Question: I can't understand what a qualifier is in UML.
For example, in the scanned page, there's a qualifier named
"SharedRegister" that has "state" and "plateNumber" in it.
Why not just used a class called SharerRegister and put "state"
and "plateNumber" in it? What does it offer over a class exactly?

(Image from Schaum's Outlines, UML 2nd edition. Simon Benett. Pg 108)
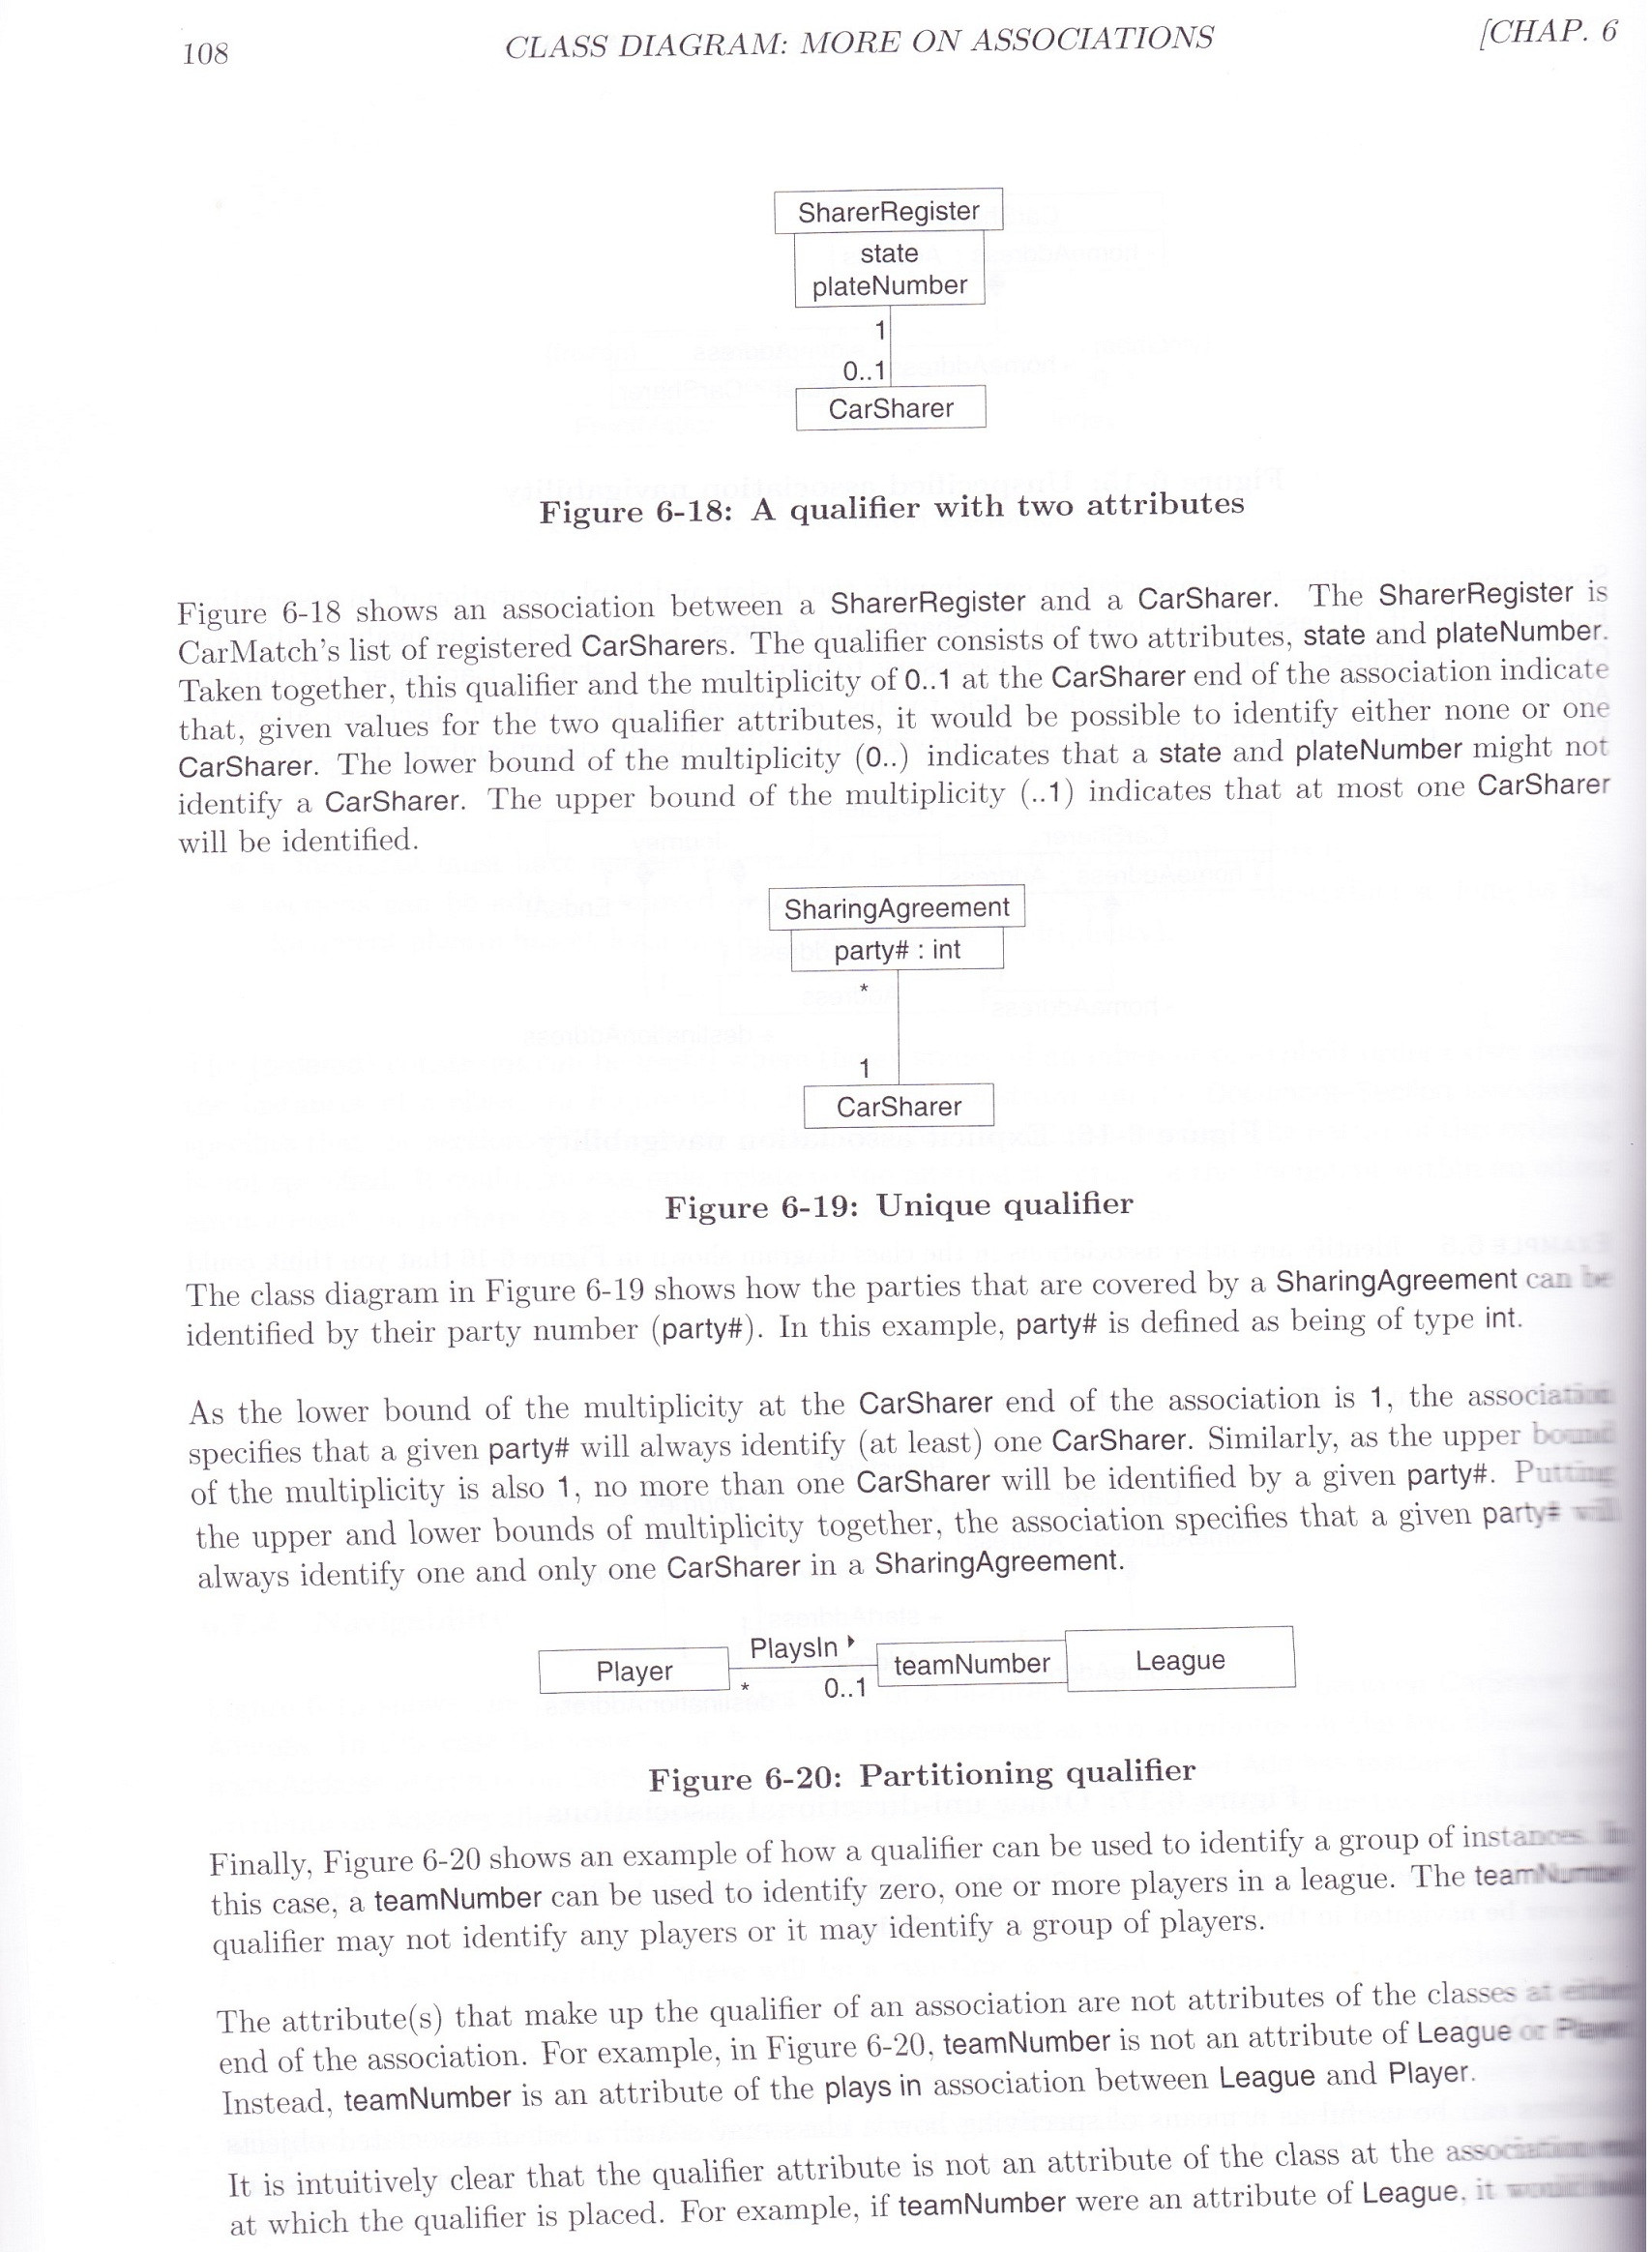
Answer: 'state' and 'PlateNumber' act like a key with which the related class can be accessed. If you didn't use a qualifier you would have a relation between the classes with multiplicity of * but would not know exactly how they are related. Here, you know that class 'ShareRegister', by knowing a specific value for 'state' and 'PlateNumber' can access 0 or 1 instances of 'CarSharer'.